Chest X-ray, AP view. Patient: 65 years old, sex F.
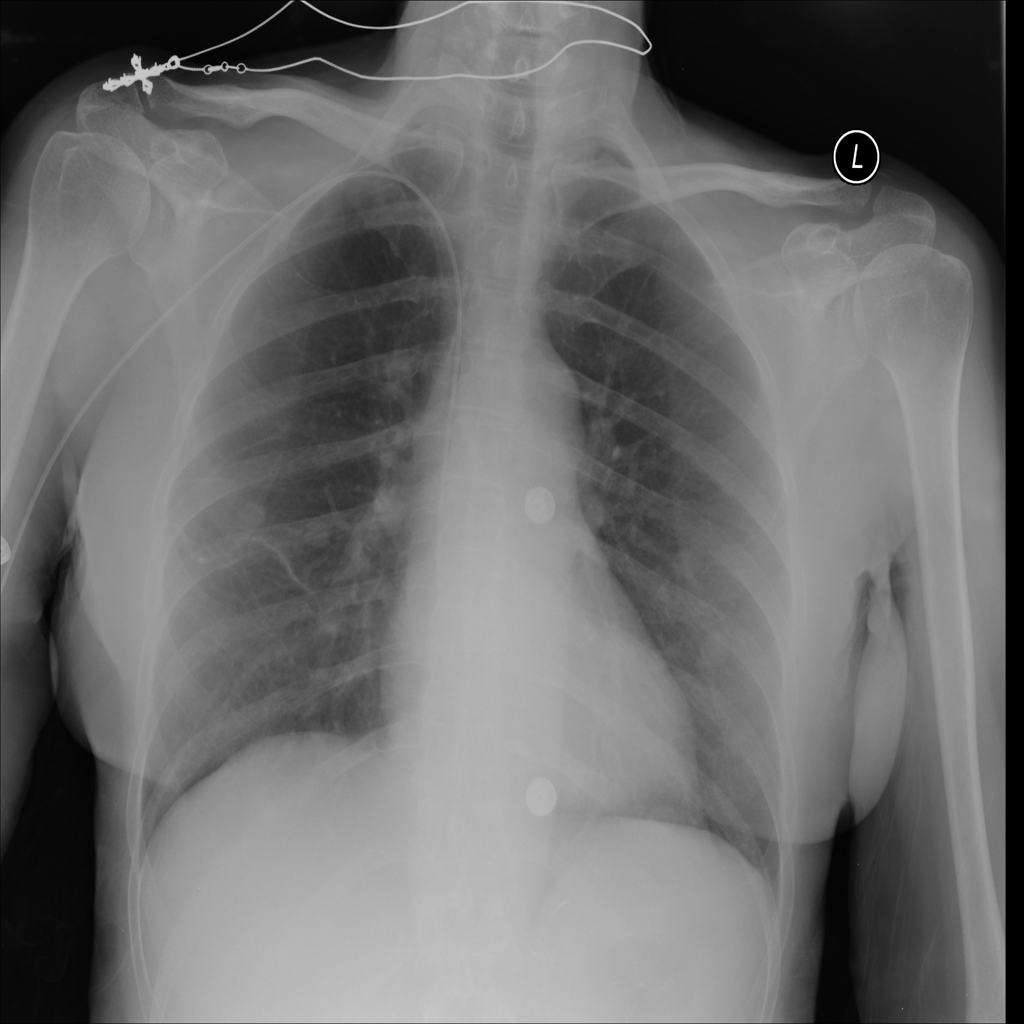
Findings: Infiltration, Nodule